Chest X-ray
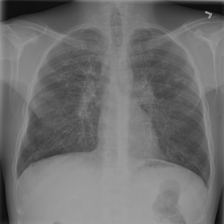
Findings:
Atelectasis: negative
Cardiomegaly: negative
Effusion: negative
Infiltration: negative
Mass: negative
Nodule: negative
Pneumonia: negative
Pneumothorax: negative
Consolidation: negative
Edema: negative
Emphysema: negative
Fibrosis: positive
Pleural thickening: negative
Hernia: negative